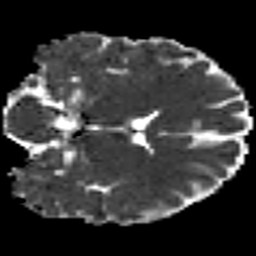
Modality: MD
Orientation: coronal
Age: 22
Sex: female
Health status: healthy
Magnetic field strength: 3 T
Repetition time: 8.4 s
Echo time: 0.0926 s